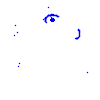
Particle: electron